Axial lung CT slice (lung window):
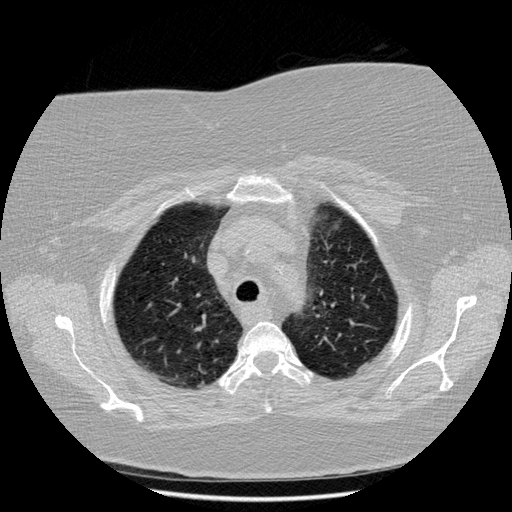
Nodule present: no